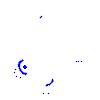
Particle: kaon